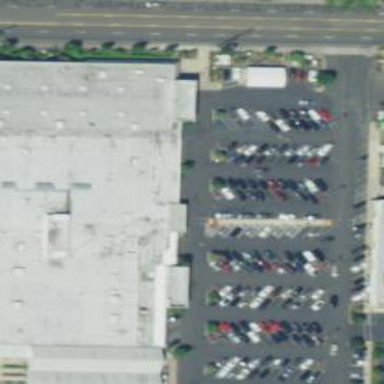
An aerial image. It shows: Parking space.